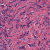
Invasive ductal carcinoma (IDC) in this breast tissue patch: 1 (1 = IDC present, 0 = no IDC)